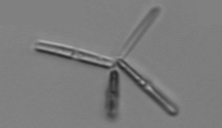
Label: Thalassionema